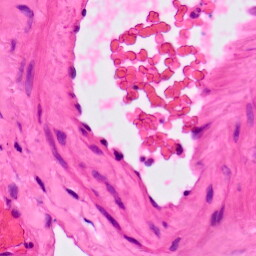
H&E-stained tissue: Lung